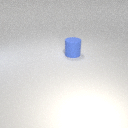
large blue rubber cylinder